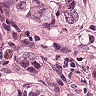
Metastatic tissue present: yes